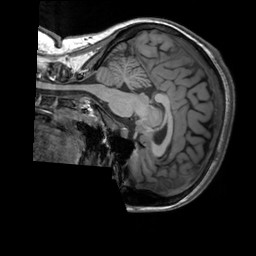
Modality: T1w
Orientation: sagittal
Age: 22
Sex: female
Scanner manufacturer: siemens
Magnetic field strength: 3 T
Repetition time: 2.3 s
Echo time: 0.00303 s